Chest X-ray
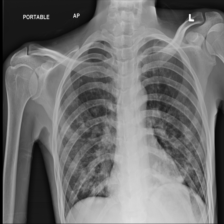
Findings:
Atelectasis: negative
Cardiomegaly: negative
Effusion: negative
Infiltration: negative
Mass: negative
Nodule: negative
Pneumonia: negative
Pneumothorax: positive
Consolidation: negative
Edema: negative
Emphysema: negative
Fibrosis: negative
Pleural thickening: negative
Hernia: negative